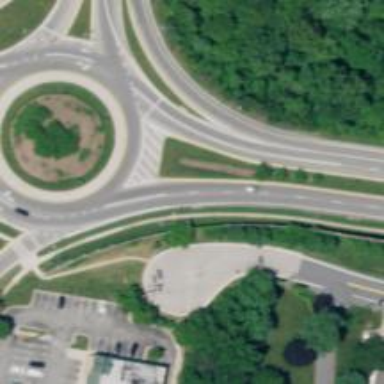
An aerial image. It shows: Primary highway with roundabout junction. The road is expressway.